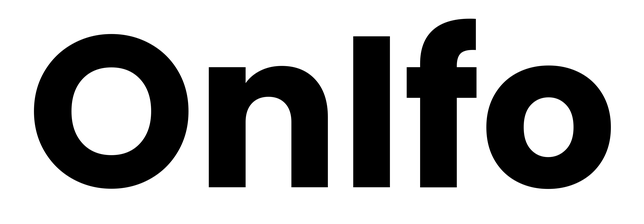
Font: Poppins-Bold